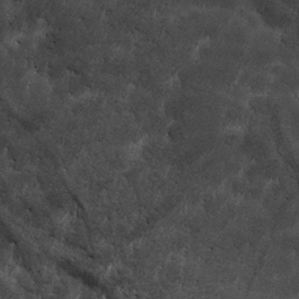
Label: non_frost